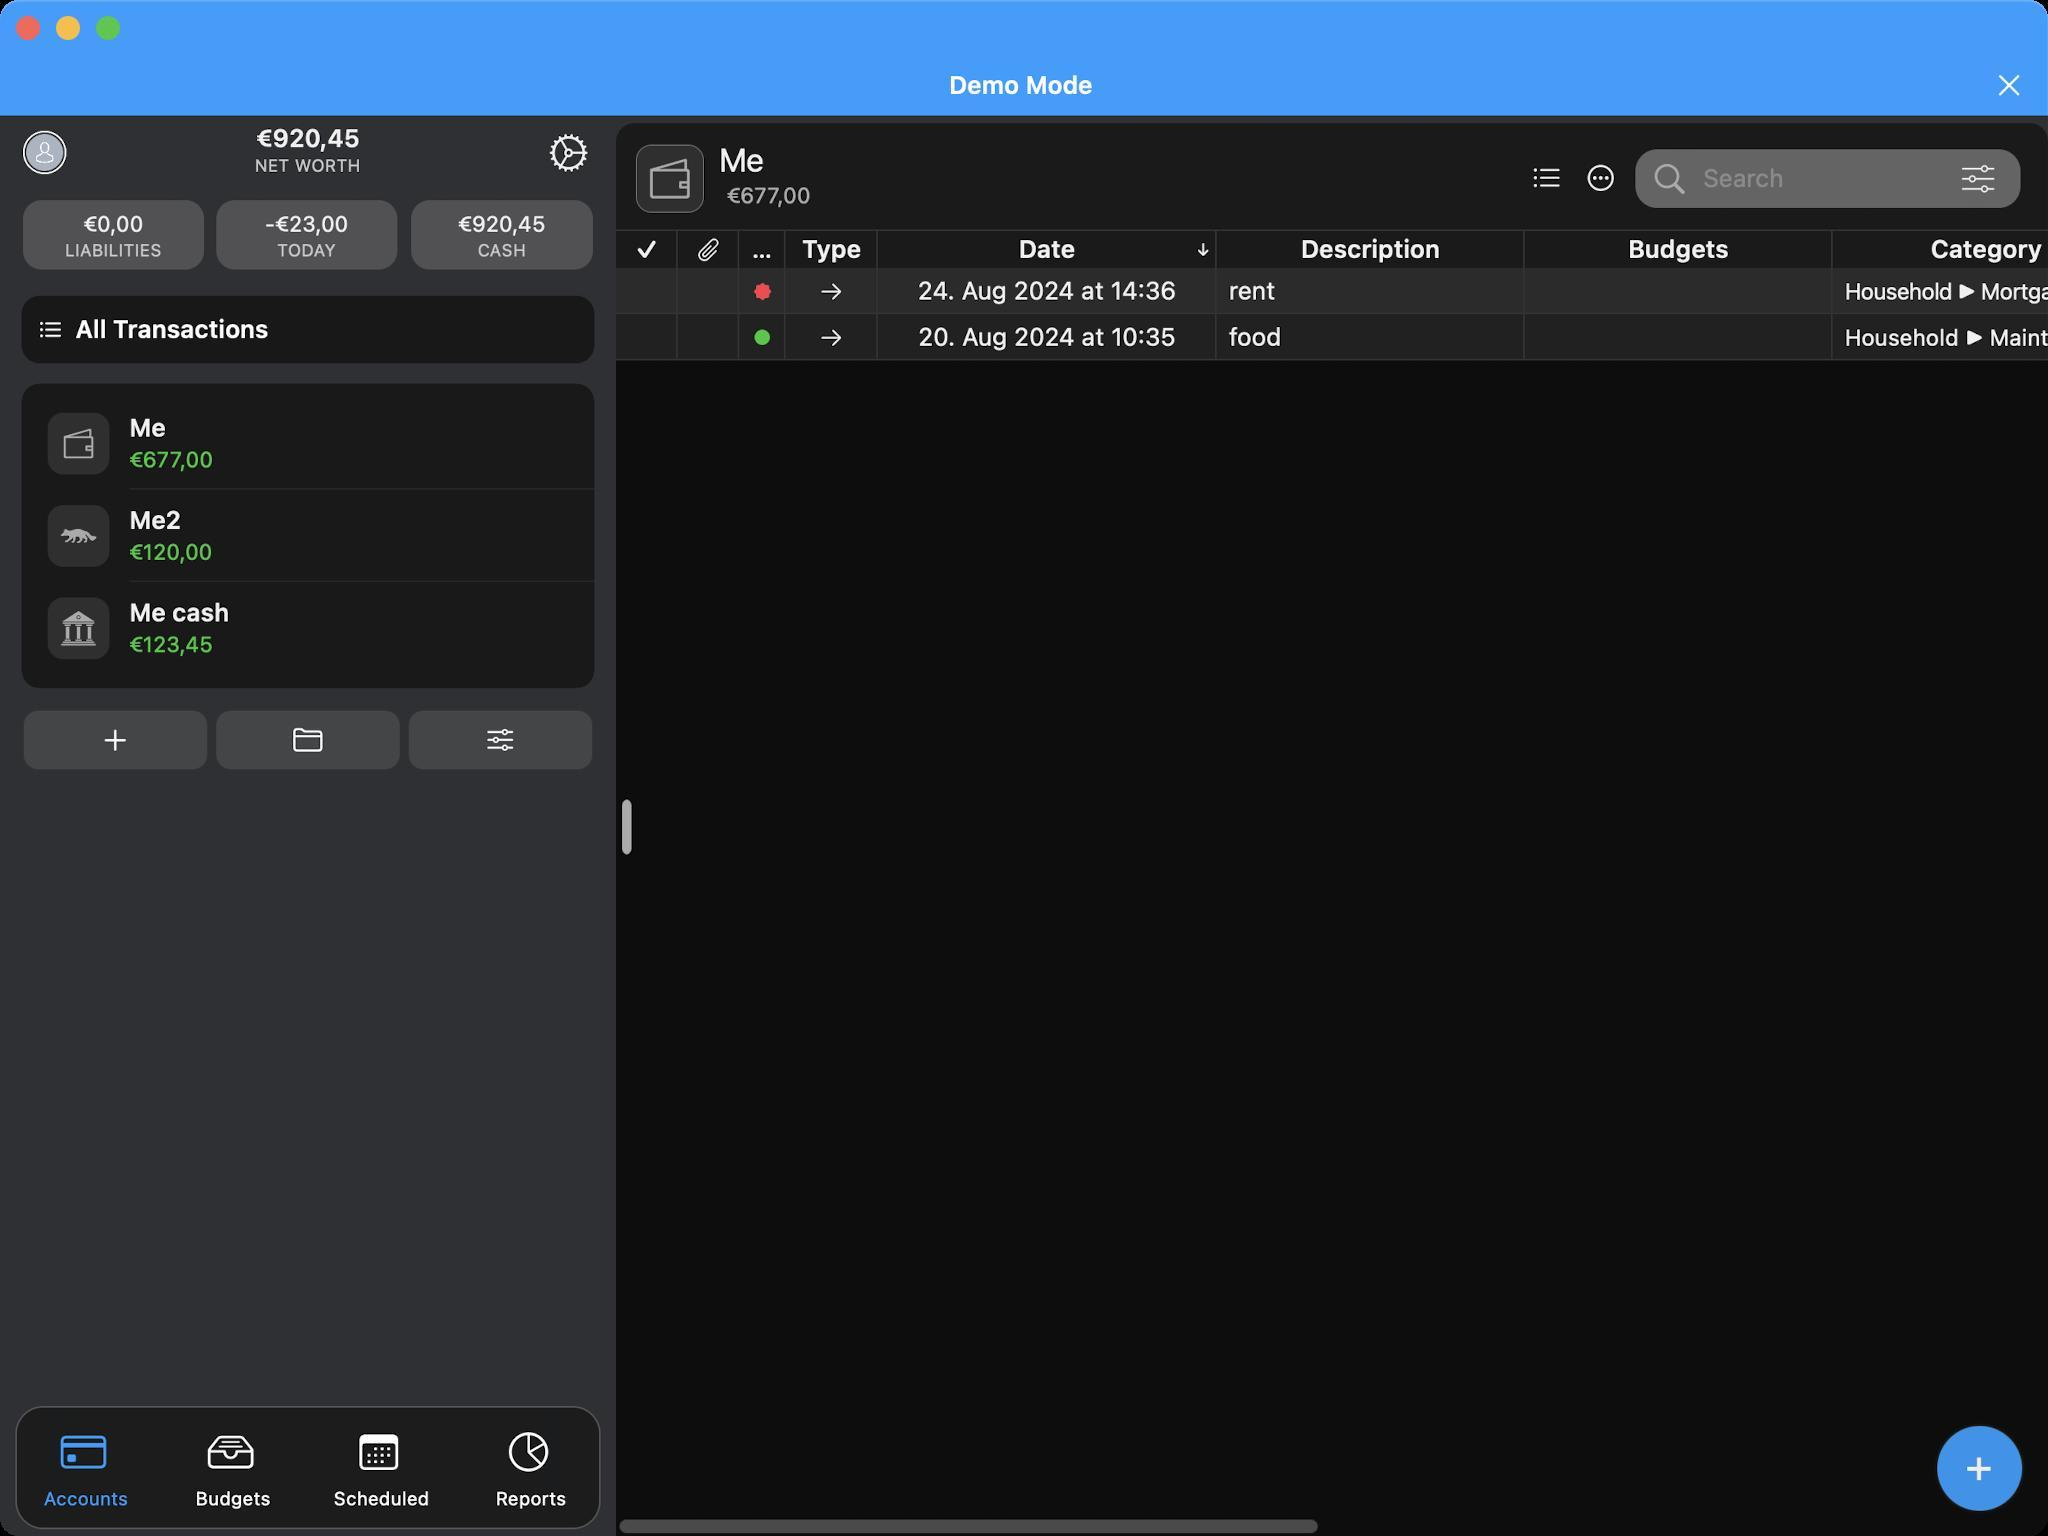
Accessibility tree:
{"name": "MoneyWiz", "role": "AXWindow", "description": null, "role_description": "standard window", "value": null, "position": "352.00;95.00", "size": "1024;768", "children": [{"name": null, "role": "AXGroup", "description": null, "role_description": "group", "value": null, "position": "0.00;0.00", "size": "1024;768", "children": [{"name": null, "role": "AXGroup", "description": null, "role_description": "group", "value": null, "position": "0.00;0.00", "size": "1024;768", "children": [{"name": null, "role": "AXGroup", "description": null, "role_description": "group", "value": null, "position": "0.00;0.00", "size": "1024;768", "children": [{"name": null, "role": "AXStaticText", "description": "Demo Mode", "role_description": "text", "value": null, "position": "159.77;34.65", "size": "701;16", "children": []}, {"name": null, "role": "AXButton", "description": "Close", "role_description": "button", "value": null, "position": "985.60;27.72", "size": "39;30", "children": []}, {"name": null, "role": "AXGroup", "description": null, "role_description": "table", "value": null, "position": "0.00;57.75", "size": "308;711", "children": [{"name": null, "role": "AXGroup", "description": null, "role_description": "group", "value": "", "position": "0.00;57.75", "size": "308;85", "children": [{"name": null, "role": "AXStaticText", "description": "€0,00, LIABILITIES, €920,45, NET WORTH, -€23,00, TODAY, €920,45, CASH", "role_description": "text", "value": "", "position": "0.00;57.75", "size": "308;85", "children": []}, {"name": null, "role": "AXButton", "description": "settings", "role_description": "button", "value": null, "position": "273.35;65.45", "size": "22;22", "children": []}, {"name": null, "role": "AXButton", "description": "avatar anonymous", "role_description": "button", "value": null, "position": "13.09;66.99", "size": "18;18", "children": []}]}, {"name": null, "role": "AXGroup", "description": null, "role_description": "group", "value": "", "position": "0.00;142.45", "size": "308;45", "children": [{"name": null, "role": "AXStaticText", "description": "All Transactions", "role_description": "text", "value": "", "position": "0.00;142.45", "size": "308;45", "children": []}]}, {"name": null, "role": "AXGroup", "description": null, "role_description": "group", "value": "", "position": "0.00;187.11", "size": "308;58", "children": [{"name": null, "role": "AXStaticText", "description": "Me, €677,00", "role_description": "text", "value": "", "position": "0.00;187.11", "size": "308;58", "children": []}]}, {"name": null, "role": "AXGroup", "description": null, "role_description": "group", "value": "", "position": "0.00;244.86", "size": "308;46", "children": [{"name": null, "role": "AXStaticText", "description": "Me2, €120,00", "role_description": "text", "value": "", "position": "0.00;244.86", "size": "308;46", "children": []}]}, {"name": null, "role": "AXGroup", "description": null, "role_description": "group", "value": "", "position": "0.00;291.06", "size": "308;58", "children": [{"name": null, "role": "AXStaticText", "description": "Me cash, €123,45", "role_description": "text", "value": "", "position": "0.00;291.06", "size": "308;58", "children": []}]}, {"name": null, "role": "AXGroup", "description": null, "role_description": "group", "value": "", "position": "0.00;348.81", "size": "308;42", "children": [{"name": null, "role": "AXButton", "description": "add", "role_description": "button", "value": null, "position": "11.55;354.97", "size": "92;30", "children": []}, {"name": null, "role": "AXButton", "description": "move", "role_description": "button", "value": null, "position": "107.80;354.97", "size": "92;30", "children": []}, {"name": null, "role": "AXButton", "description": "edit", "role_description": "button", "value": null, "position": "204.05;354.97", "size": "92;30", "children": []}]}]}, {"name": null, "role": "AXGroup", "description": null, "role_description": "group", "value": null, "position": "308.00;57.75", "size": "716;711", "children": [{"name": null, "role": "AXGroup", "description": null, "role_description": "group", "value": null, "position": "318.01;67.76", "size": "692;42", "children": [{"name": null, "role": "AXStaticText", "description": "Me", "role_description": "text", "value": null, "position": "359.59;70.84", "size": "77;18", "children": []}, {"name": null, "role": "AXButton", "description": "List", "role_description": "button", "value": null, "position": "763.84;79.31", "size": "19;19", "children": []}, {"name": null, "role": "AXButton", "description": "More", "role_description": "button", "value": null, "position": "790.79;79.31", "size": "19;19", "children": []}, {"name": null, "role": "AXGroup", "description": null, "role_description": "group", "value": null, "position": "825.44;77.77", "size": "181;23", "children": [{"name": null, "role": "AXTextField", "description": null, "role_description": "text field", "value": "", "position": "851.62;77.77", "size": "149;23", "children": []}]}, {"name": null, "role": "AXButton", "description": "Filters Button", "role_description": "button", "value": null, "position": "968.66;75.46", "size": "42;28", "children": []}, {"name": null, "role": "AXStaticText", "description": "€677,00", "role_description": "text", "value": null, "position": "363.44;90.86", "size": "160;13", "children": []}]}, {"name": null, "role": "AXGroup", "description": null, "role_description": "group", "value": null, "position": "308.00;115.50", "size": "716;653", "children": [{"name": null, "role": "AXGroup", "description": null, "role_description": "table", "value": null, "position": "308.00;115.50", "size": "2418;653", "children": [{"name": null, "role": "AXStaticText", "description": "✓", "role_description": "text", "value": null, "position": "312.62;115.50", "size": "22;18", "children": []}, {"name": null, "role": "AXStaticText", "description": "Status", "role_description": "text", "value": null, "position": "374.22;115.50", "size": "14;18", "children": []}, {"name": null, "role": "AXStaticText", "description": "Type", "role_description": "text", "value": null, "position": "397.32;115.50", "size": "37;18", "children": []}, {"name": null, "role": "AXStaticText", "description": "Date", "role_description": "text", "value": null, "position": "443.52;115.50", "size": "160;18", "children": []}, {"name": null, "role": "AXStaticText", "description": "↓", "role_description": "text", "value": null, "position": "598.29;119.35", "size": "7;11", "children": []}, {"name": null, "role": "AXStaticText", "description": "Description", "role_description": "text", "value": null, "position": "612.92;115.50", "size": "145;18", "children": []}, {"name": null, "role": "AXStaticText", "description": "Budgets", "role_description": "text", "value": null, "position": "766.92;115.50", "size": "145;18", "children": []}, {"name": null, "role": "AXStaticText", "description": "Category", "role_description": "text", "value": null, "position": "920.92;115.50", "size": "145;18", "children": []}, {"name": null, "role": "AXStaticText", "description": "Payee", "role_description": "text", "value": null, "position": "1074.92;115.50", "size": "106;18", "children": []}, {"name": null, "role": "AXStaticText", "description": "Tags", "role_description": "text", "value": null, "position": "1190.42;115.50", "size": "106;18", "children": []}, {"name": null, "role": "AXStaticText", "description": "Memo", "role_description": "text", "value": null, "position": "1305.92;115.50", "size": "106;18", "children": []}, {"name": null, "role": "AXStaticText", "description": "Check #", "role_description": "text", "value": null, "position": "1421.42;115.50", "size": "106;18", "children": []}, {"name": null, "role": "AXStaticText", "description": "Amount", "role_description": "text", "value": null, "position": "1536.92;115.50", "size": "106;18", "children": []}, {"name": null, "role": "AXStaticText", "description": "Balance", "role_description": "text", "value": null, "position": "1652.42;115.50", "size": "106;18", "children": []}, {"name": null, "role": "AXGroup", "description": null, "role_description": "group", "value": "", "position": "308.00;133.98", "size": "2418;23", "children": [{"name": null, "role": "AXStaticText", "description": "24. Aug 2024 at 14:36, rent, Household ▶︎ Mortgage/Rent, Me, 300,00, 677,00", "role_description": "text", "value": "", "position": "308.00;133.98", "size": "2418;23", "children": []}]}, {"name": null, "role": "AXGroup", "description": null, "role_description": "group", "value": "", "position": "308.00;157.08", "size": "2418;23", "children": [{"name": null, "role": "AXStaticText", "description": "20. Aug 2024 at 10:35, food, Household ▶︎ Maintenance, Me, 23,00, 977,00", "role_description": "text", "value": "", "position": "308.00;157.08", "size": "2418;23", "children": []}]}]}]}, {"name": null, "role": "AXButton", "description": null, "role_description": "button", "value": null, "position": "308.00;386.54", "size": "19;54", "children": []}, {"name": null, "role": "AXButton", "description": null, "role_description": "button", "value": null, "position": "311.08;399.63", "size": "5;28", "children": []}, {"name": null, "role": "AXButton", "description": "+", "role_description": "button", "value": null, "position": "968.66;713.02", "size": "42;42", "children": []}]}, {"name": null, "role": "AXButton", "description": null, "role_description": "button", "value": null, "position": "8.47;703.01", "size": "69;62", "children": []}, {"name": null, "role": "AXButton", "description": "card", "role_description": "button", "value": null, "position": "8.47;710.71", "size": "69;31", "children": []}, {"name": null, "role": "AXButton", "description": null, "role_description": "button", "value": null, "position": "77.00;703.01", "size": "69;62", "children": []}, {"name": null, "role": "AXButton", "description": "Inbox Full", "role_description": "button", "value": null, "position": "82.00;710.71", "size": "69;31", "children": []}, {"name": null, "role": "AXButton", "description": null, "role_description": "button", "value": null, "position": "146.30;703.01", "size": "69;62", "children": []}, {"name": null, "role": "AXButton", "description": "calendar", "role_description": "button", "value": null, "position": "156.31;710.71", "size": "69;31", "children": []}, {"name": null, "role": "AXButton", "description": null, "role_description": "button", "value": null, "position": "215.60;703.01", "size": "69;62", "children": []}, {"name": null, "role": "AXButton", "description": "chart pie", "role_description": "button", "value": null, "position": "231.00;710.71", "size": "69;31", "children": []}, {"name": null, "role": "AXStaticText", "description": "Accounts", "role_description": "text", "value": null, "position": "8.47;741.51", "size": "69;15", "children": []}, {"name": null, "role": "AXStaticText", "description": "Budgets", "role_description": "text", "value": null, "position": "82.00;741.51", "size": "69;15", "children": []}, {"name": null, "role": "AXStaticText", "description": "Scheduled", "role_description": "text", "value": null, "position": "156.31;741.51", "size": "69;15", "children": []}, {"name": null, "role": "AXStaticText", "description": "Reports", "role_description": "text", "value": null, "position": "231.00;741.51", "size": "69;15", "children": []}]}]}]}, {"name": null, "role": "AXButton", "description": null, "role_description": "close button", "value": null, "position": "7.00;6.00", "size": "14;16", "children": []}, {"name": null, "role": "AXButton", "description": null, "role_description": "full screen button", "value": null, "position": "47.00;6.00", "size": "14;16", "children": [{"name": null, "role": "AXGroup", "description": null, "role_description": "group", "value": null, "position": "47.00;6.00", "size": "14;16", "children": [{"name": null, "role": "AXGroup", "description": null, "role_description": "group", "value": null, "position": "47.00;6.00", "size": "14;16", "children": []}]}]}, {"name": null, "role": "AXButton", "description": null, "role_description": "minimize button", "value": null, "position": "27.00;6.00", "size": "14;16", "children": []}]}